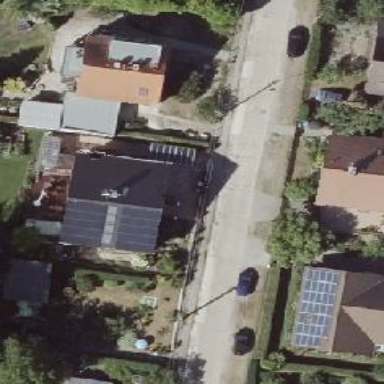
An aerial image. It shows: Footway.